Field crop: tomato
Growth stage: 1
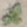
Species: solanum